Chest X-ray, PA view. Patient: 68 years old, sex M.
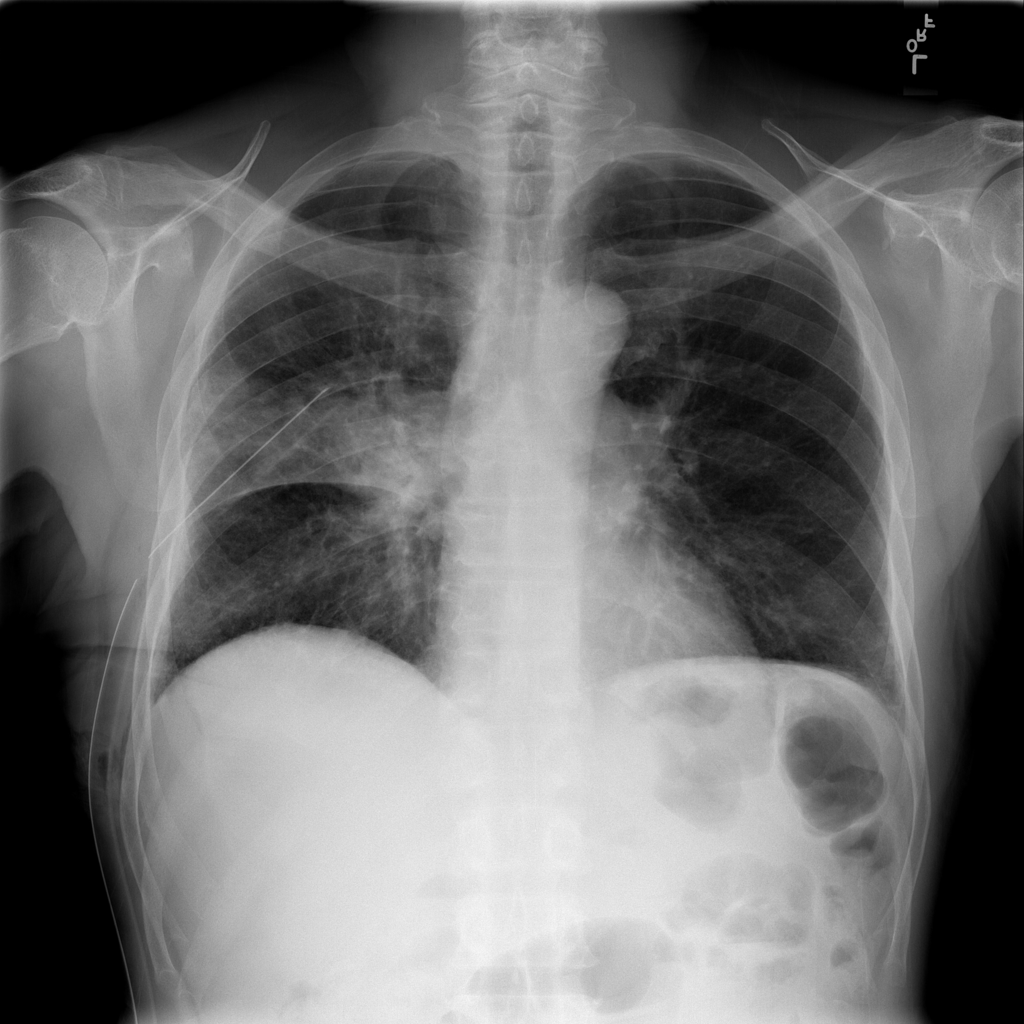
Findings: Infiltration, Mass, Pneumothorax